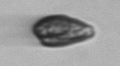
Label: Cryptophyta